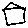
Label: house